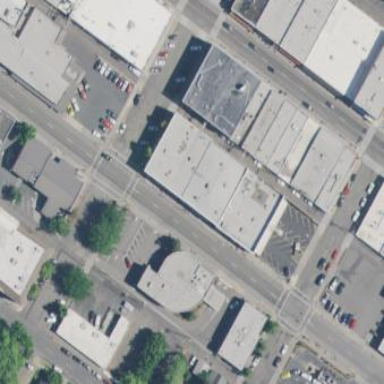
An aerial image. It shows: Commercial building.